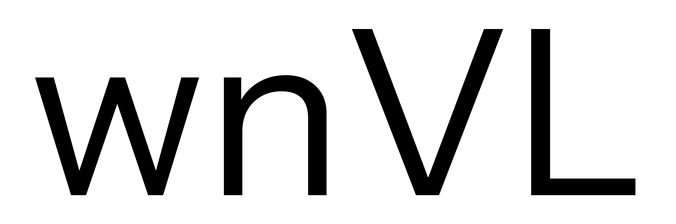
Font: InstrumentSans_Regular